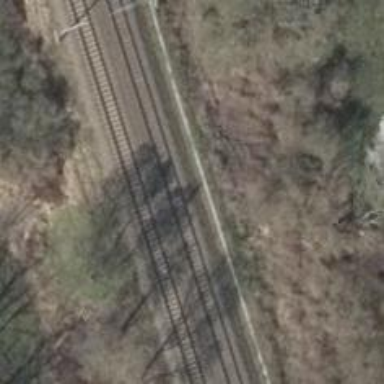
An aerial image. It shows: Railway with electrified contact lines.